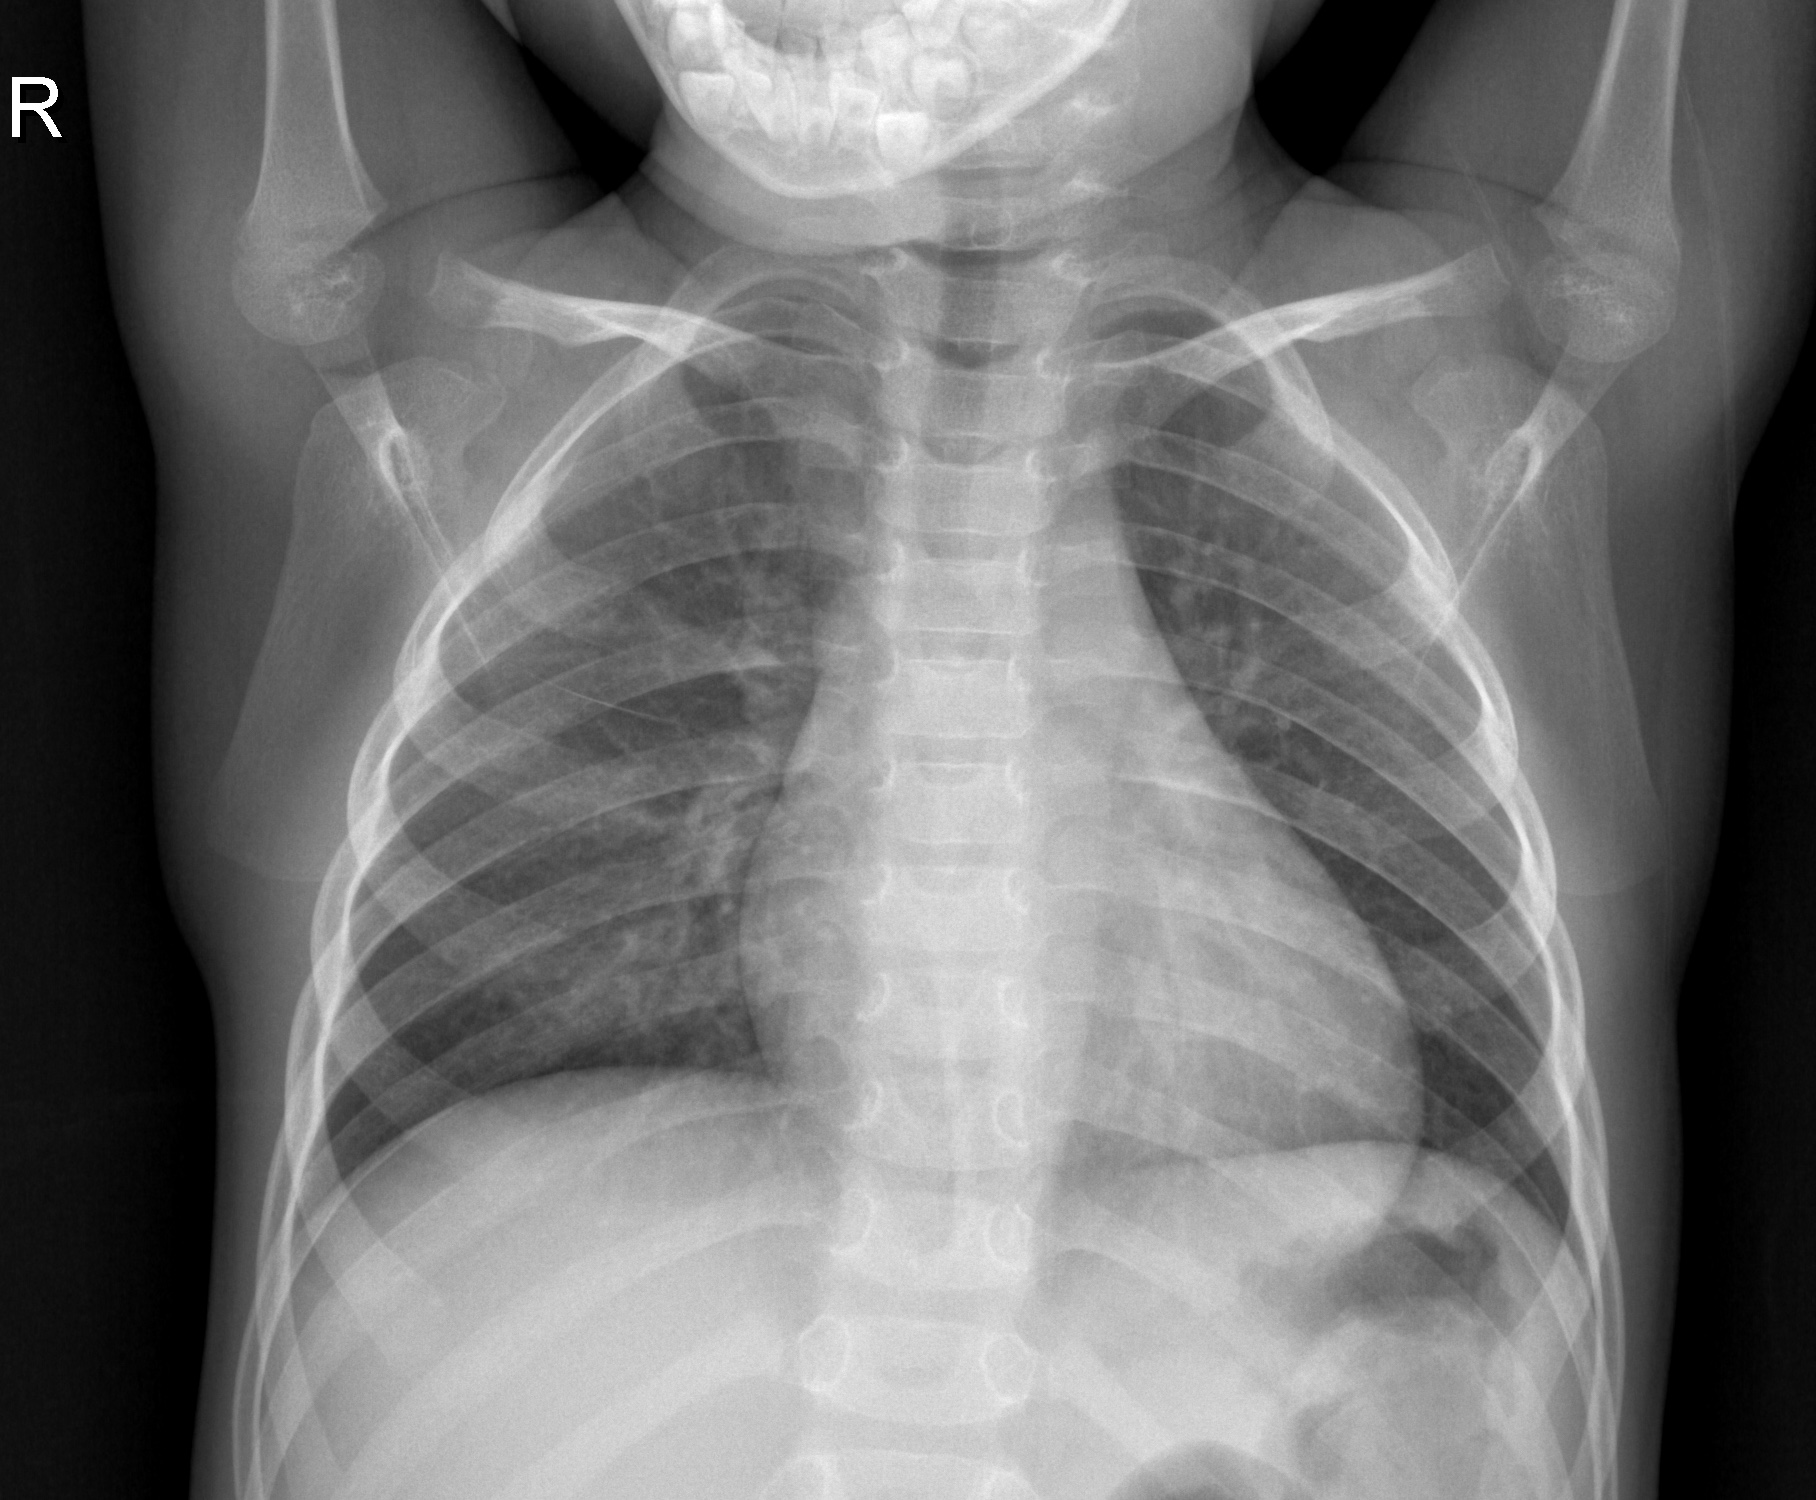
Diagnosis: NORMAL